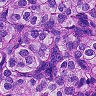
Metastatic tissue present: yes